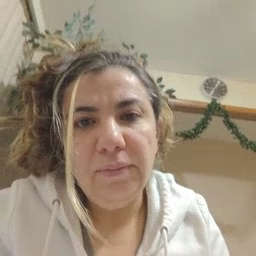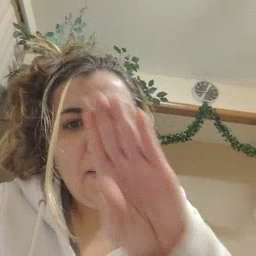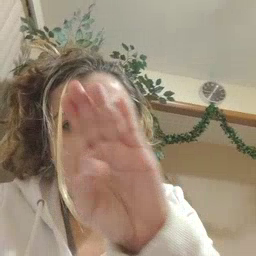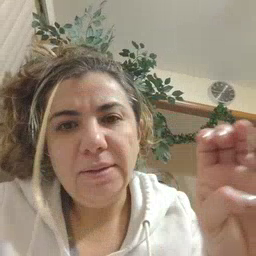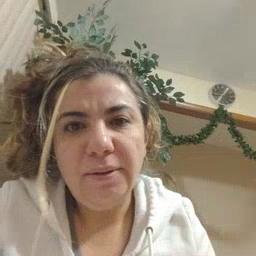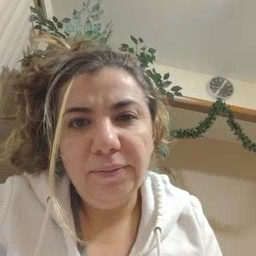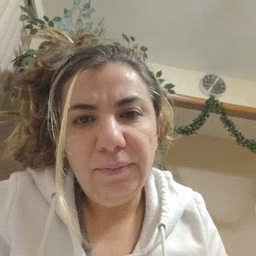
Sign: bee